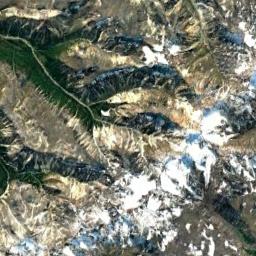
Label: snowberg